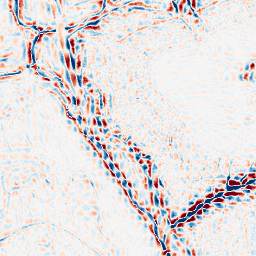
Category: wavelet
Decomposition family: wavelet_dwt
Decomposition parameters: wavelet: db4
level: 3
Upsampling method: quadratic
Upsampling parameters: scale: 8
Upsampling scale: 8